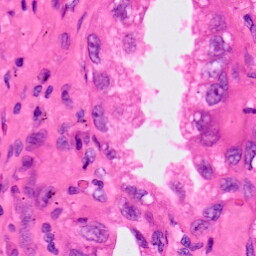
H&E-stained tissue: Lung